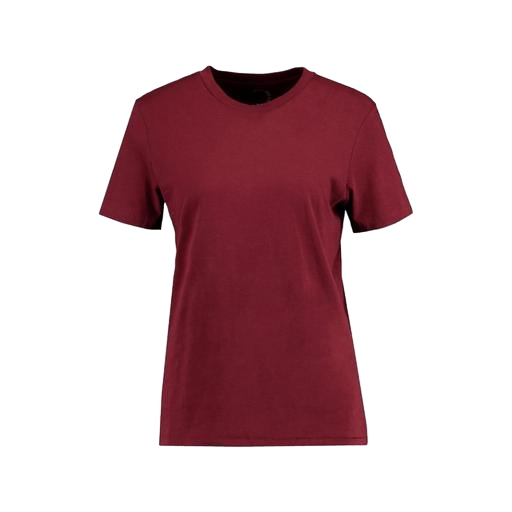
regular t-shirt, maroon t shirt, unisex t-shirt, white background